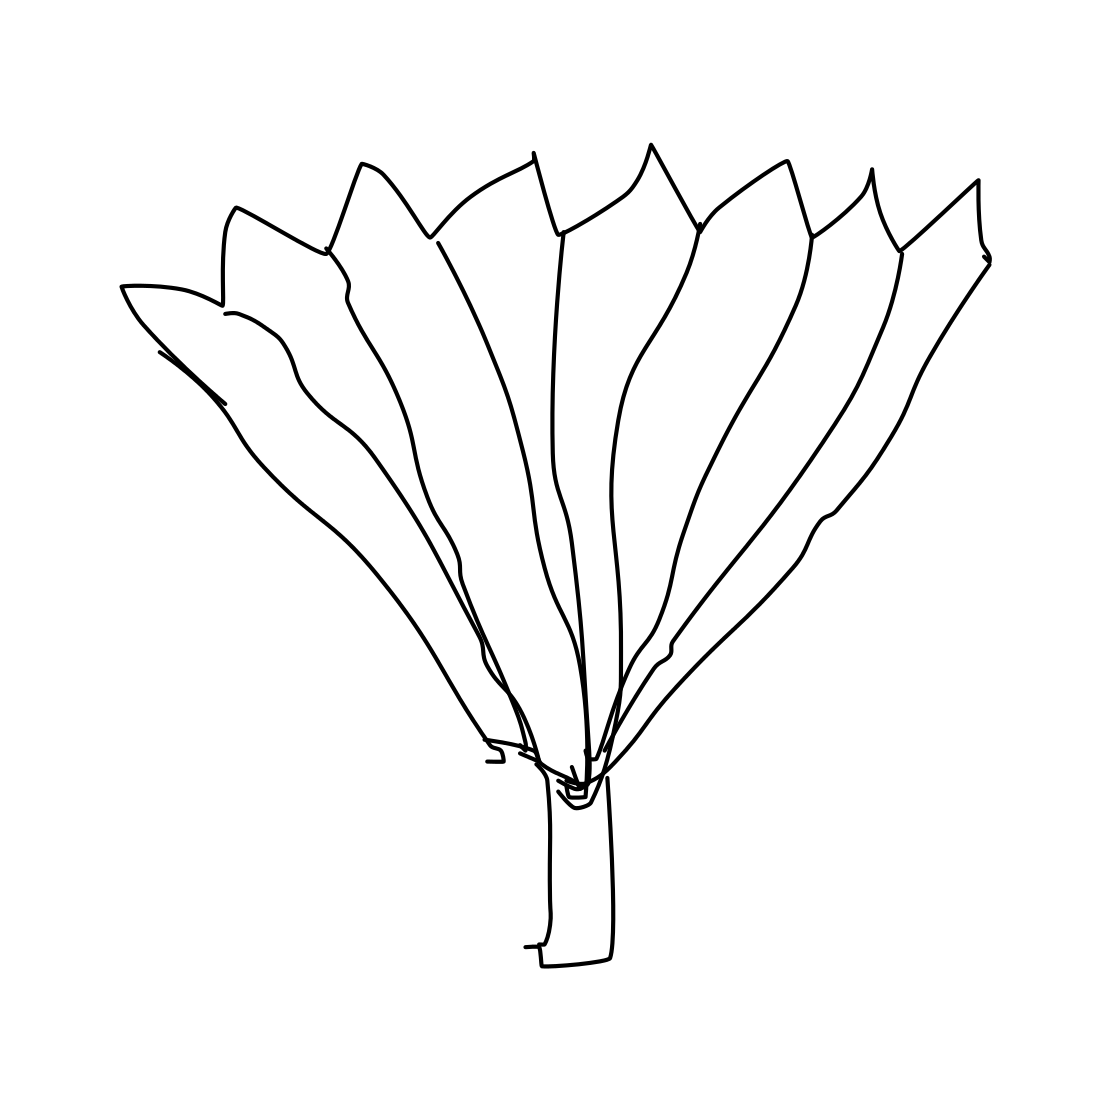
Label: fan